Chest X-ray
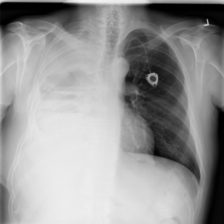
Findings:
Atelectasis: negative
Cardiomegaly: negative
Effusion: negative
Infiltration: negative
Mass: negative
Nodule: positive
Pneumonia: negative
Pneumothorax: negative
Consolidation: negative
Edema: negative
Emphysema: negative
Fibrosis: negative
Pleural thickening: negative
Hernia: negative